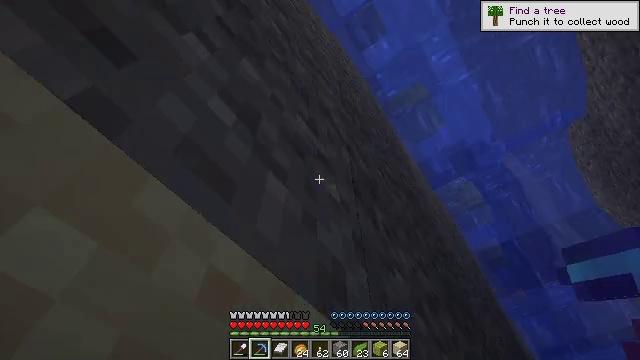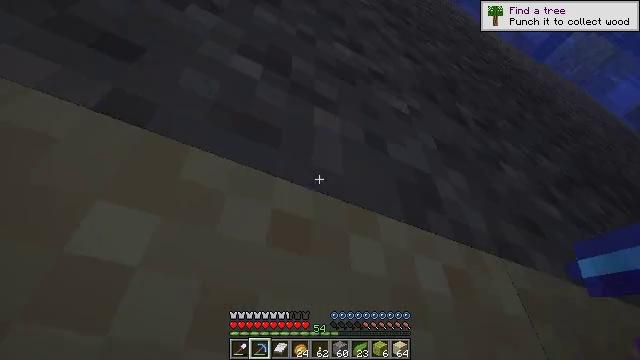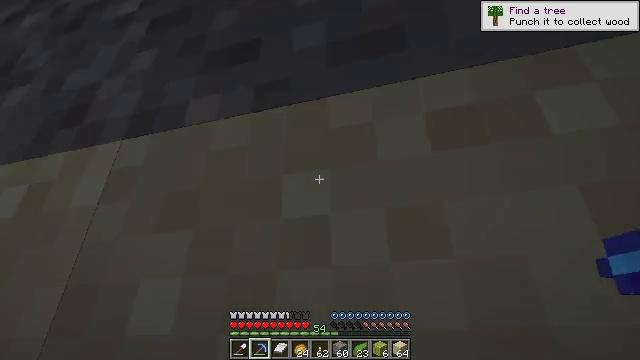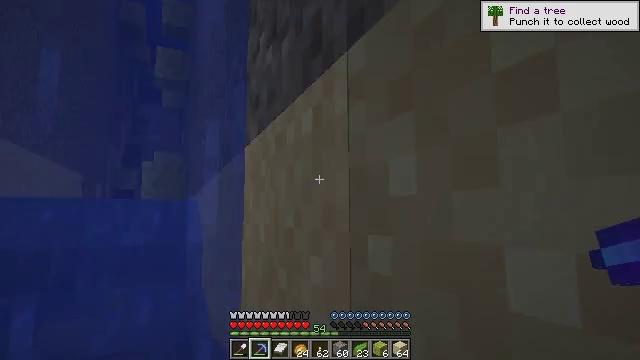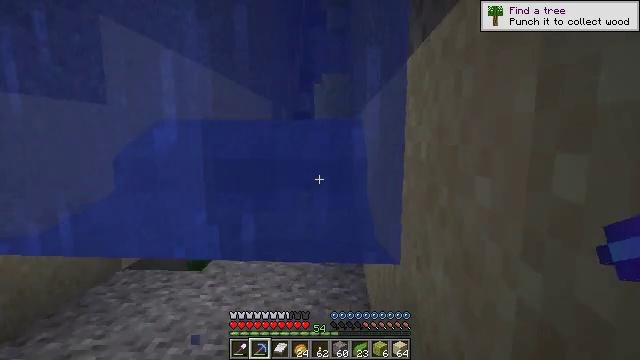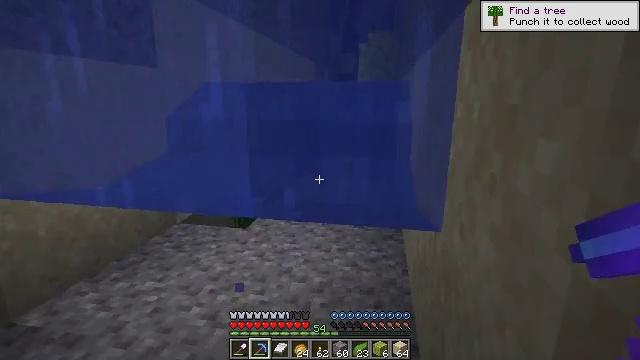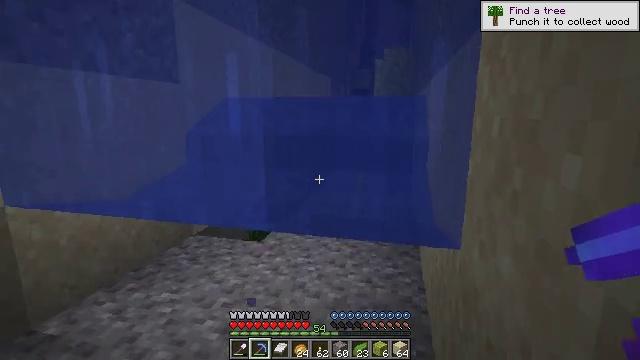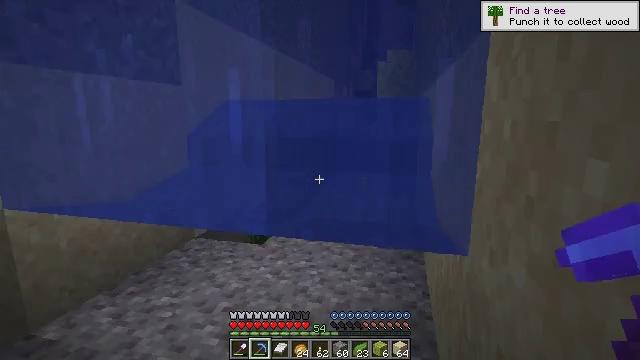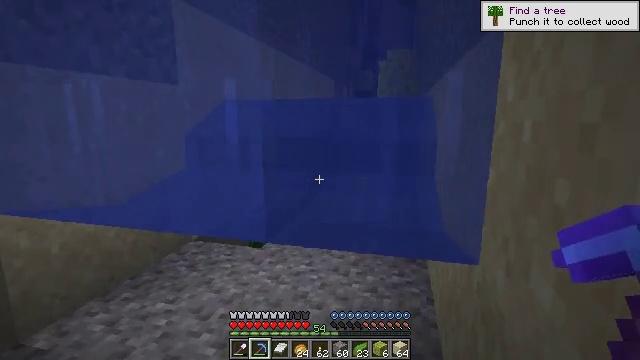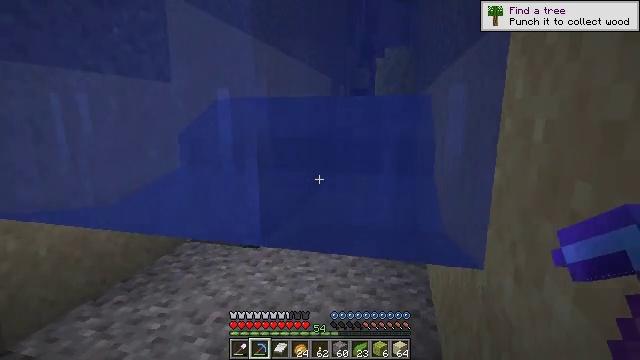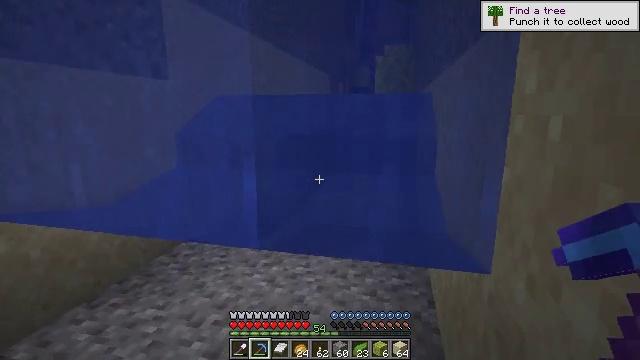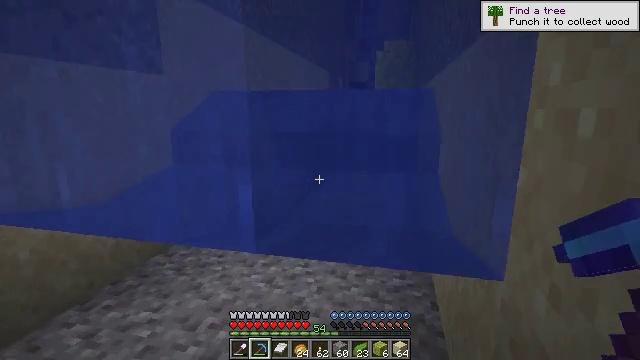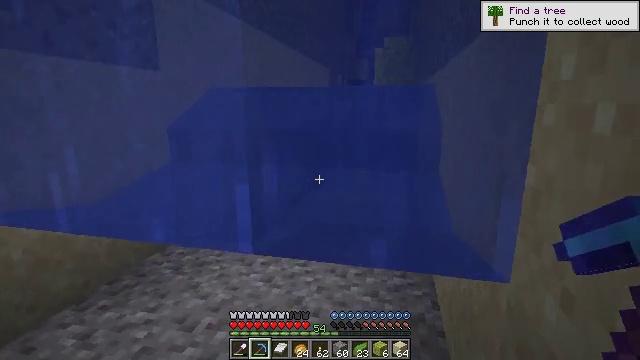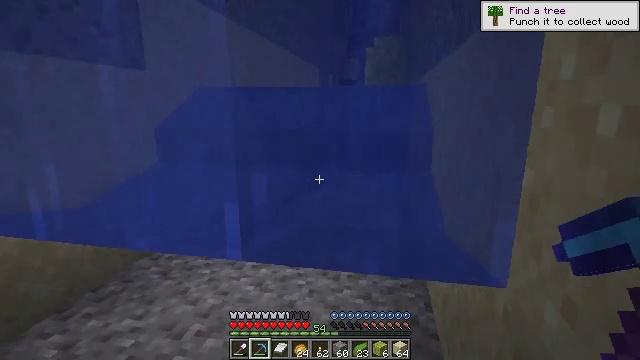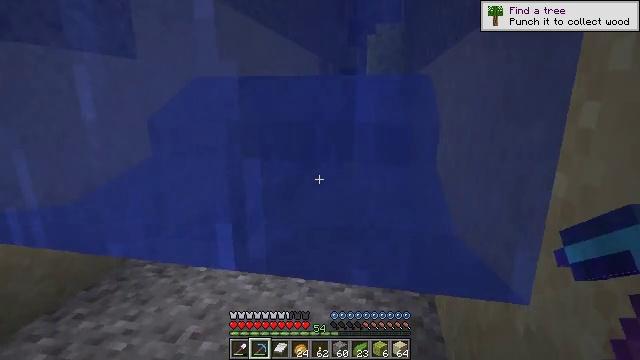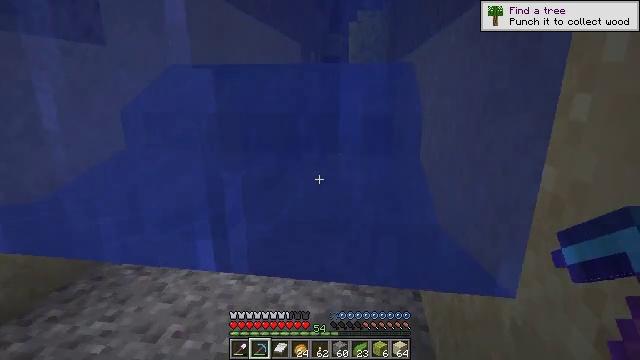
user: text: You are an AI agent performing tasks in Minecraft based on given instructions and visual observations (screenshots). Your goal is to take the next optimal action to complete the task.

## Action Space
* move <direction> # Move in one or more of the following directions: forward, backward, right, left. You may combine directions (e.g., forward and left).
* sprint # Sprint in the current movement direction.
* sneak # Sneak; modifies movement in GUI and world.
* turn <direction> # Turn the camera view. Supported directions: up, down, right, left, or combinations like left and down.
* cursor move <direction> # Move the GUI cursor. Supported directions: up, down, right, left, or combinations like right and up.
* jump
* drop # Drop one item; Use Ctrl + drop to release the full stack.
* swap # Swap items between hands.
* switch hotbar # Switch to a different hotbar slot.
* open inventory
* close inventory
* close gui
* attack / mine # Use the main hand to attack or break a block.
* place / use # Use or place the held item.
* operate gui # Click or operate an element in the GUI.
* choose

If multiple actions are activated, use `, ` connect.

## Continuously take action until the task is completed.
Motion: motion action
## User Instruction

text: Gather a wet sponge from the ocean.
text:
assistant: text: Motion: move forward, turn left and down
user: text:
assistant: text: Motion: move forward, turn left and down
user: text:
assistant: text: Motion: move forward, turn left and down
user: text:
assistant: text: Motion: move forward, turn left and down
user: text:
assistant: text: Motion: move forward, turn left and down
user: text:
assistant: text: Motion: move forward, turn left and up
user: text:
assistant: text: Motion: move forward
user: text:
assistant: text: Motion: move forward
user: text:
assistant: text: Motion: move forward
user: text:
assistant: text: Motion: move forward
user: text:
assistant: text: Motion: move forward
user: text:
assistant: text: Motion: move forward
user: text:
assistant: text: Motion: move forward, turn right
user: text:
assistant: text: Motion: move forward, turn down
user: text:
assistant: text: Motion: move forward, turn right and down
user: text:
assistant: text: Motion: move forward, turn right
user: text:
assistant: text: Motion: move forward, turn right
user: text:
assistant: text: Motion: move forward, turn right and up
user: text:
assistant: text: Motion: move forward, turn right and up
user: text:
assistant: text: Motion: move forward
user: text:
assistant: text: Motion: move forward
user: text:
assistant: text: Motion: move forward
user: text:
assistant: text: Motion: move forward
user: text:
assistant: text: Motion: move forward, turn left
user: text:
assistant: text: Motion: move forward, turn left and down
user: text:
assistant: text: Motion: move forward, turn left
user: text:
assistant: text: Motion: move forward
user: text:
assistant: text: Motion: move forward
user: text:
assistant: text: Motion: move forward
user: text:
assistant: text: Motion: move forward